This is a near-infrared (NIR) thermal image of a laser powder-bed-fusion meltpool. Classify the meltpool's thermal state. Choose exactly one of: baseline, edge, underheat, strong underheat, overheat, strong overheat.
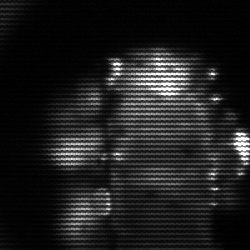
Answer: strong underheat